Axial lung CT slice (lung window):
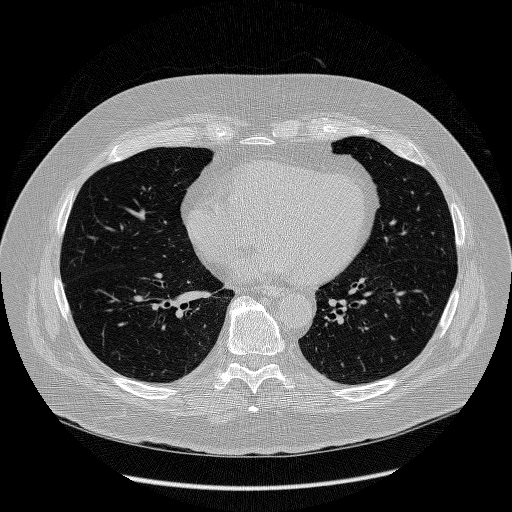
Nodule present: no